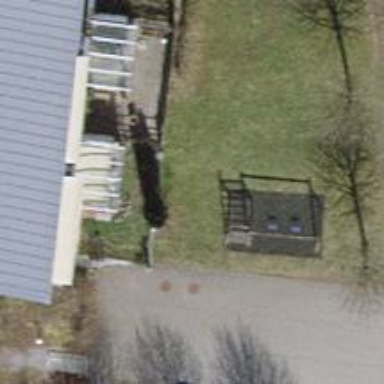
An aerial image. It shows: Playground featuring climbing frame.